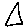
Label: triangle